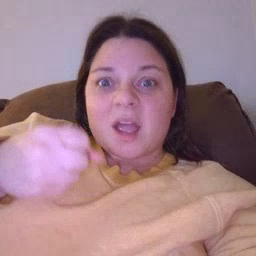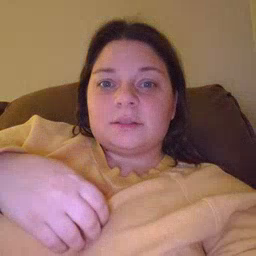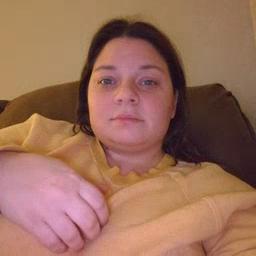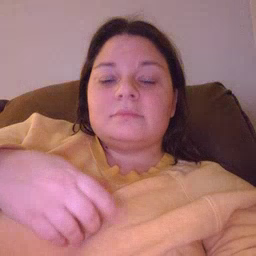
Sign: fast